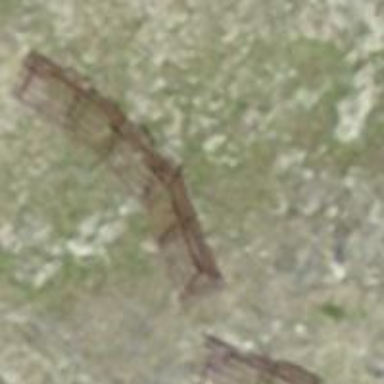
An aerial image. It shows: Snow fence.